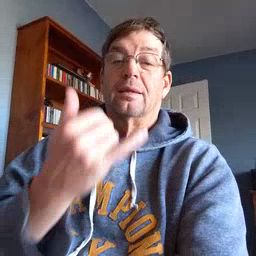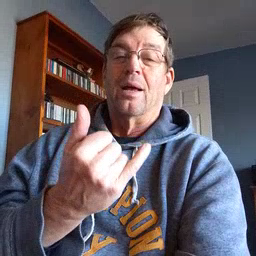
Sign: now